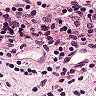
Metastatic tissue present: no